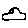
Label: car